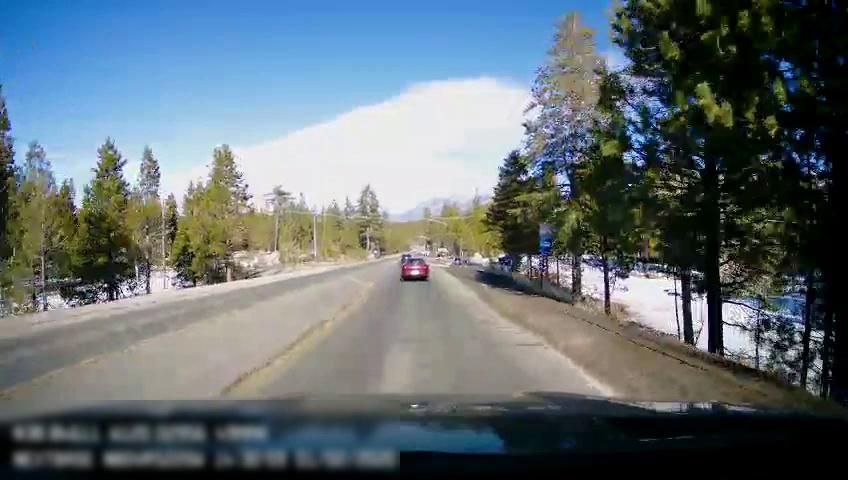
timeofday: Day
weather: Sunny
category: Drivable Space
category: Drivable Space
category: Vehicles | Car
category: Vehicles | SUV
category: Lanes | Current Lane
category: Lanes | Opposite Lane
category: Lanes | Current Lane
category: Traffic | Signs